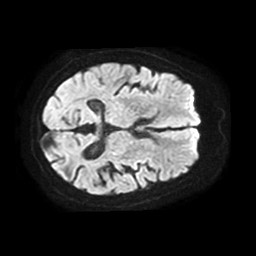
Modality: TRACE
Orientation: axial
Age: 62
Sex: female
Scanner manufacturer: philips
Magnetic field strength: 1.5 T
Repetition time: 3.259 s
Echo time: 0.09092 s